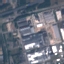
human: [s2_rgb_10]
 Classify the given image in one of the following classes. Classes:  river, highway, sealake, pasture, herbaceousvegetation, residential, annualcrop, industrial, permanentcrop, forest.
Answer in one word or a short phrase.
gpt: Industrial